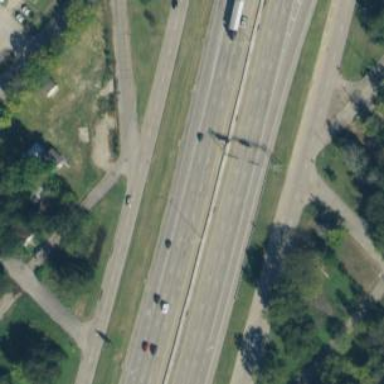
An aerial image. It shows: Secondary road with frontage road.